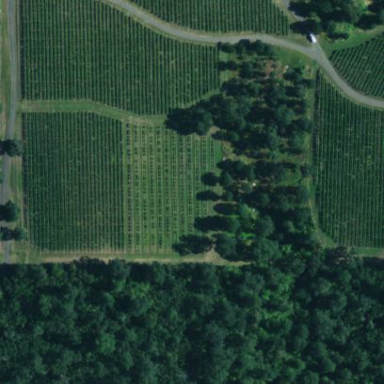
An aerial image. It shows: Vineyard where grapes are grown.